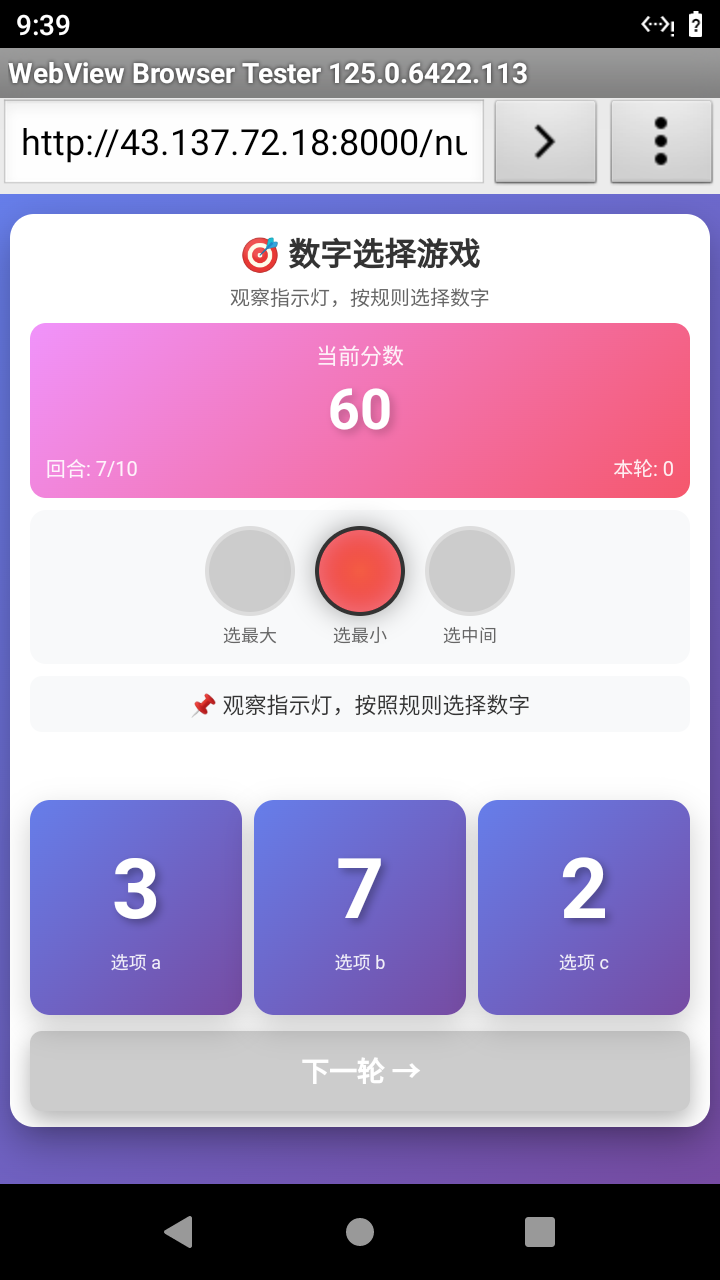

Select the correct number based on the traffic light color.
Answer: 2